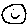
Label: smiley face